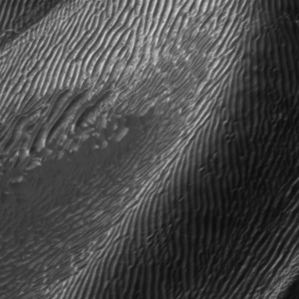
Label: frost